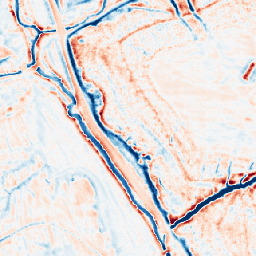
Category: edge_preserving
Decomposition family: bilateral
Decomposition parameters: d: 15
sigma_color: 150
sigma_space: 75
Upsampling method: area
Upsampling parameters: scale: 4
Upsampling scale: 4